Interaction volume radius: 5 \u00c5
Interaction volume height: 10 \u00c5
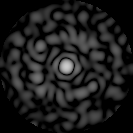
Disorder parameter: 0.8722